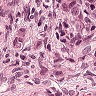
Metastatic tissue present: yes